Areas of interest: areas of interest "Traffic and Vehicle Management"
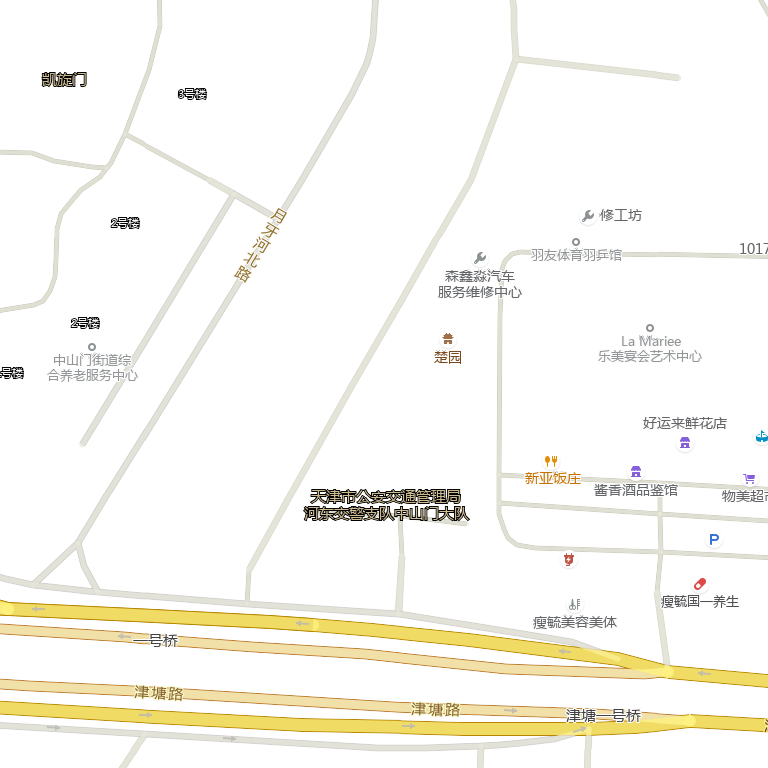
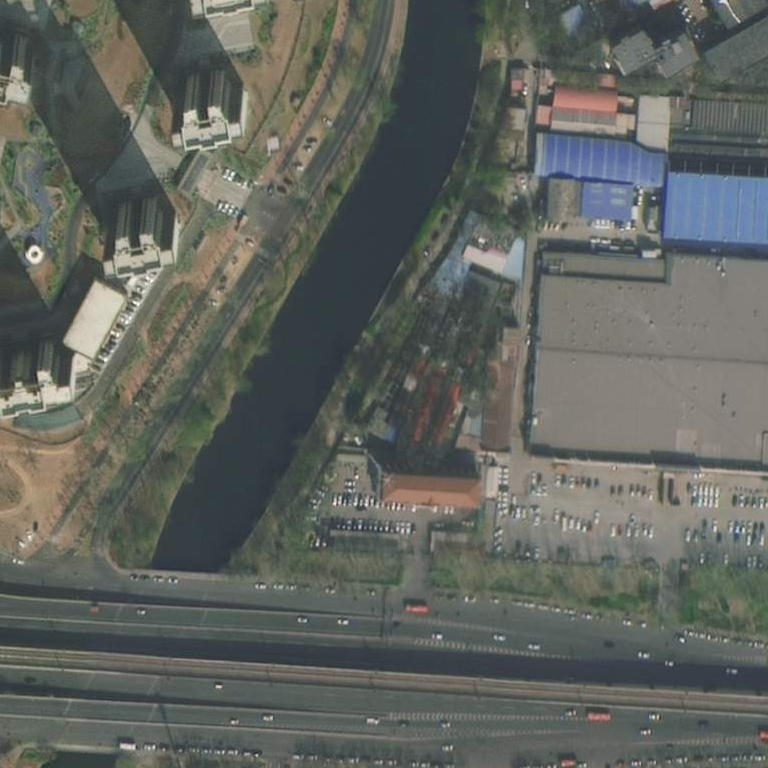